Interaction volume radius: 10 \u00c5
Interaction volume height: 10 \u00c5
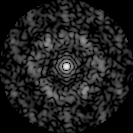
Disorder parameter: 0.6556